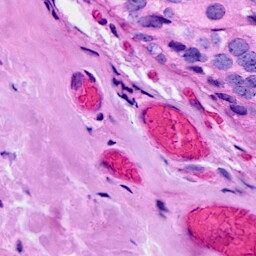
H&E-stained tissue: Breast